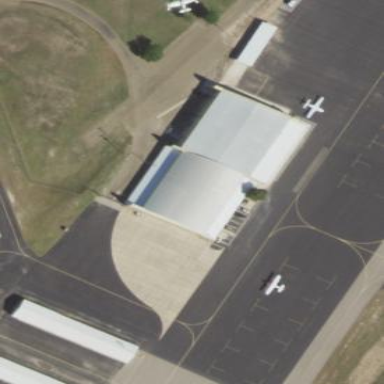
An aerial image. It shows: Hangar.